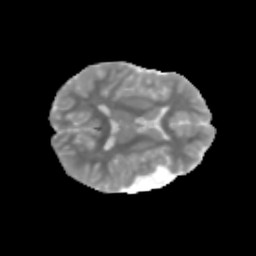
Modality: MD
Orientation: axial
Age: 12
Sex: male
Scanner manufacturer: siemens
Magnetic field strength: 3 T
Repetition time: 3.8 s
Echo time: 0.07 s